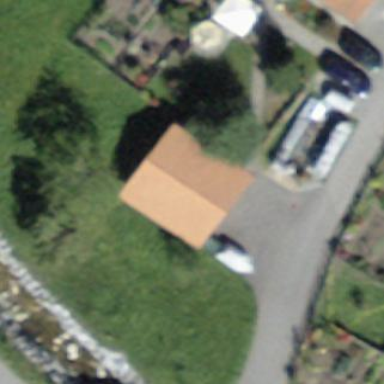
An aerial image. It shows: Garage building.